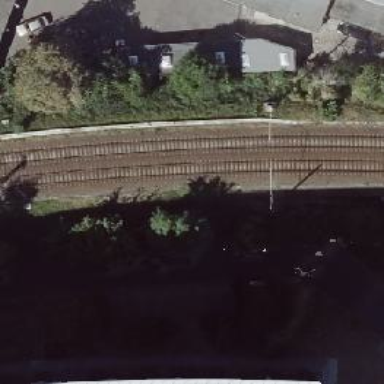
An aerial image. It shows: Railway with electrified contact lines.